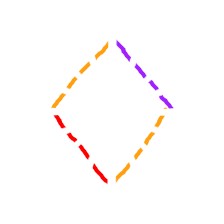
Shape: rhombus